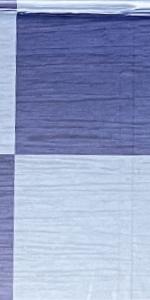
Label: Empty